The picture encodes a bearing's raw vibration samples as pixel intensities in a 2-D grid. Diagnose the bearing from this image, choosing from: normal, inner_race, outer_race, ball.
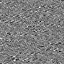
Answer: inner_race